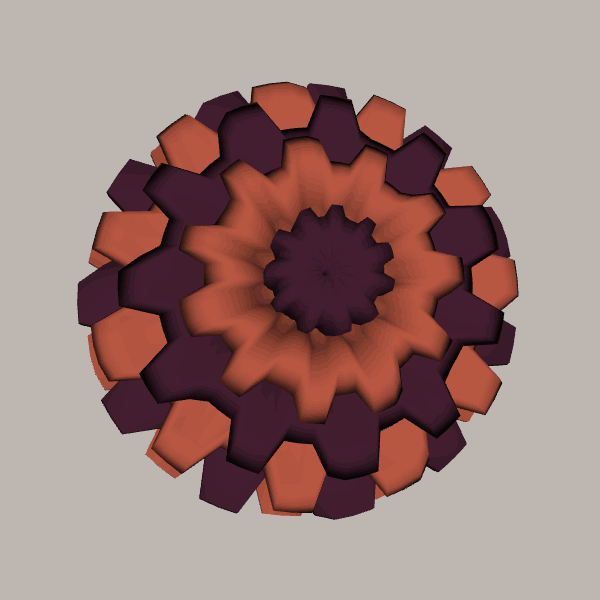
Background: light